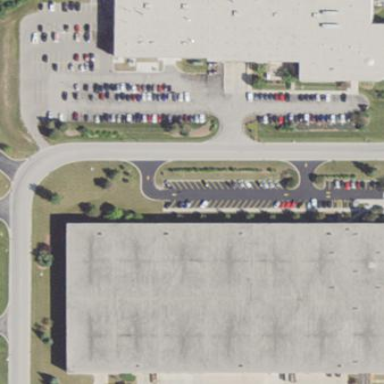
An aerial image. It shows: Industrial building.